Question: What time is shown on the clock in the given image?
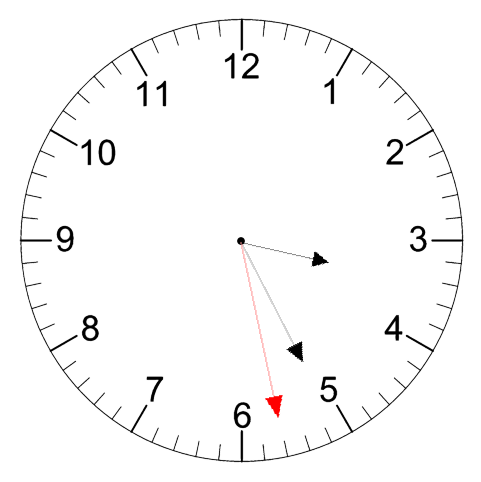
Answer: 03:25:28